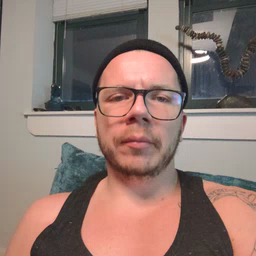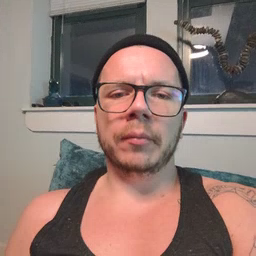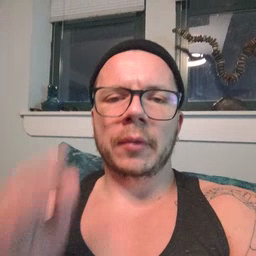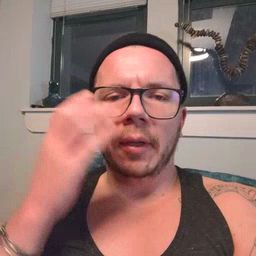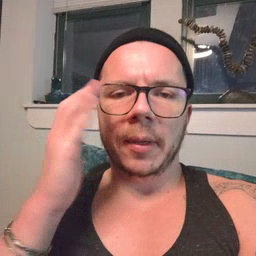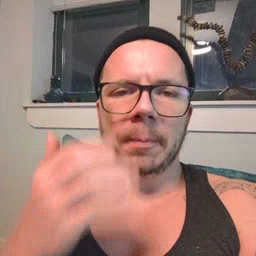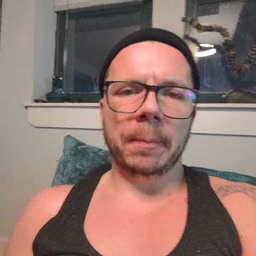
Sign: sleepy